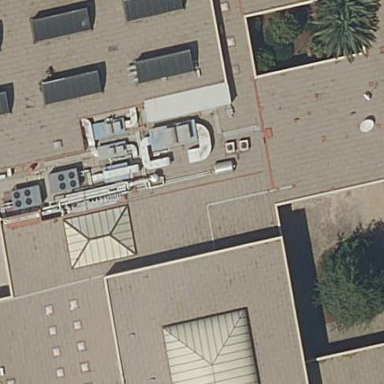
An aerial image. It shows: Office building.